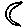
Label: moon